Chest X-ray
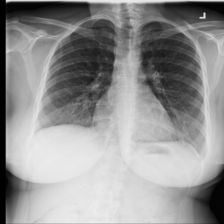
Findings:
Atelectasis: negative
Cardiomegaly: negative
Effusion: negative
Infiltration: negative
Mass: negative
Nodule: negative
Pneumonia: negative
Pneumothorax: negative
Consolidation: positive
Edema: negative
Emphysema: negative
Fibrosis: negative
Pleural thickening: negative
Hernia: negative